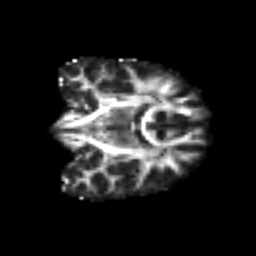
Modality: FA
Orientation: coronal
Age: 52
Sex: male
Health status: ill
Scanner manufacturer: siemens
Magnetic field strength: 3 T
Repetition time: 8.7 s
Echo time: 0.11 s